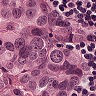
Metastatic tissue present: yes